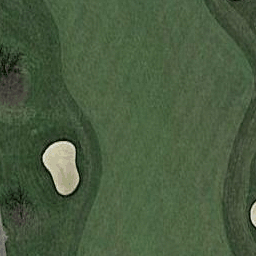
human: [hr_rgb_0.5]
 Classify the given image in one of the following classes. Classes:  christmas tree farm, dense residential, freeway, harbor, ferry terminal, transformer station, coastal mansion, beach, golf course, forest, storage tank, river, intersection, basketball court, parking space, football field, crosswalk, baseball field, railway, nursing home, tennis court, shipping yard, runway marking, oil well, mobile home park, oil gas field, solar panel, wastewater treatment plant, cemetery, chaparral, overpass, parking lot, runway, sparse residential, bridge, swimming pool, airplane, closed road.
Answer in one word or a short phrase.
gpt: golf course